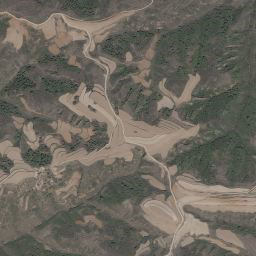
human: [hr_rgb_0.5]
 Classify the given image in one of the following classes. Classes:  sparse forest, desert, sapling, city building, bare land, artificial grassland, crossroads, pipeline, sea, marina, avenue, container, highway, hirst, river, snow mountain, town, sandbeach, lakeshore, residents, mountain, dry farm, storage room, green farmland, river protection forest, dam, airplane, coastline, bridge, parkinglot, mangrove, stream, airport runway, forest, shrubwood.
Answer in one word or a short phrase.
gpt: mountain